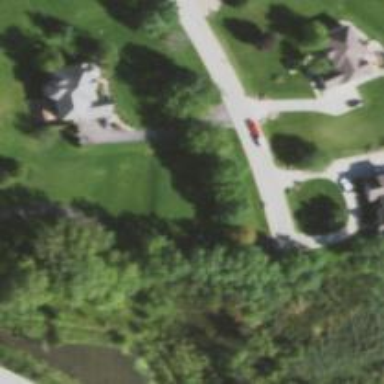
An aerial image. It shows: Driveway leading to service road.